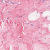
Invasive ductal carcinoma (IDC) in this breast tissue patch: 0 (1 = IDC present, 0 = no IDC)